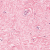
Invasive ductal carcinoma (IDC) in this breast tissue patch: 0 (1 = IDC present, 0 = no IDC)